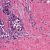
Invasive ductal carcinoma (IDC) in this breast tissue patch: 1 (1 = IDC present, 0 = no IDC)